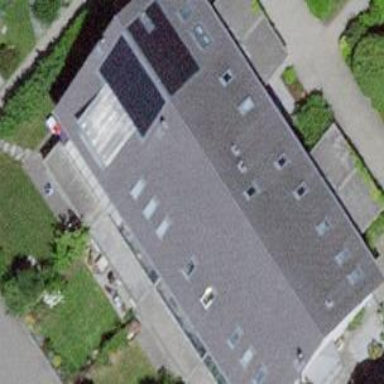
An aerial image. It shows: Terrace building.